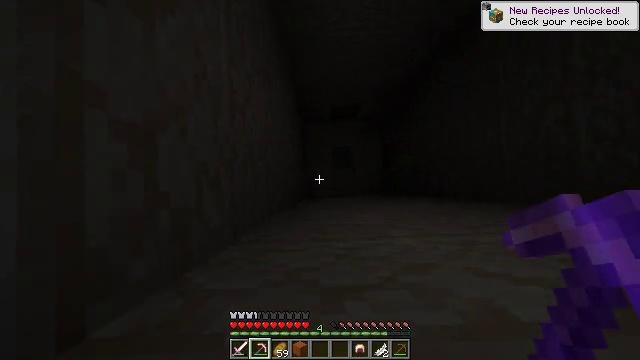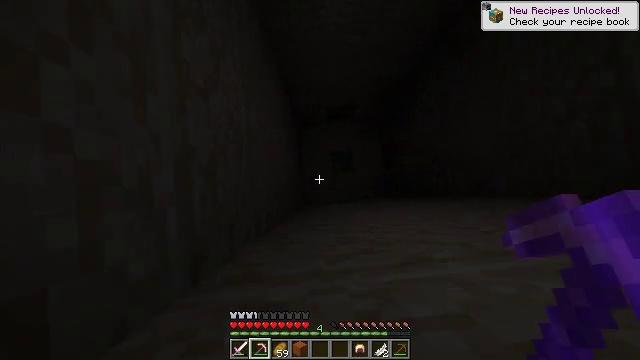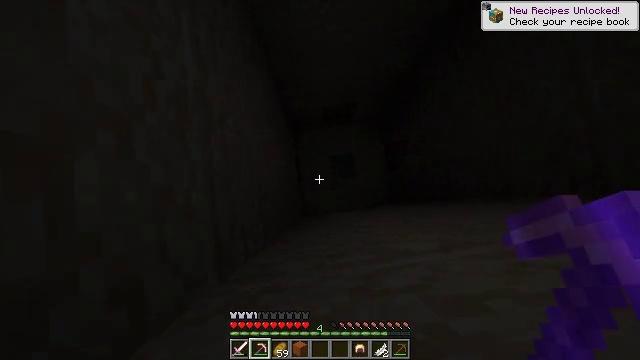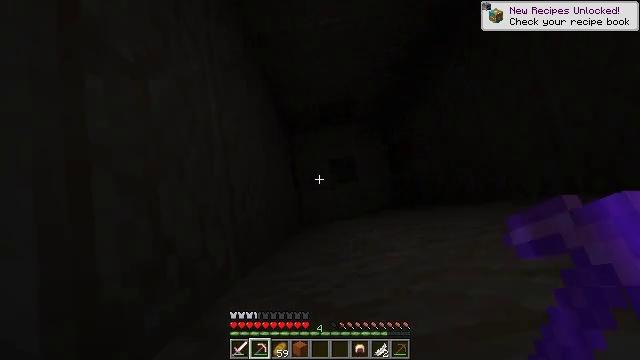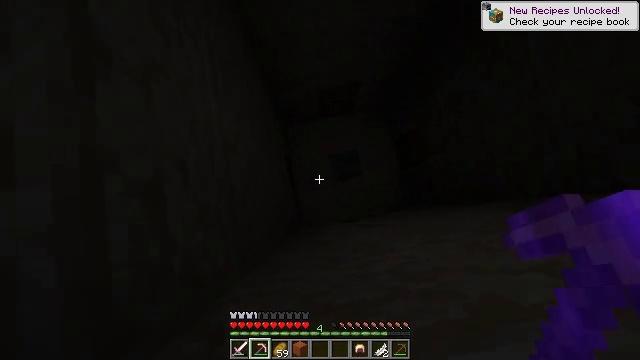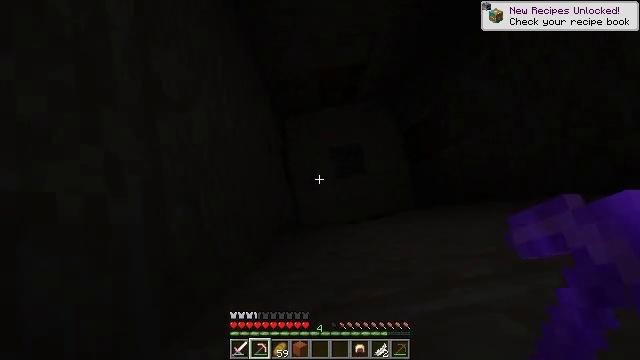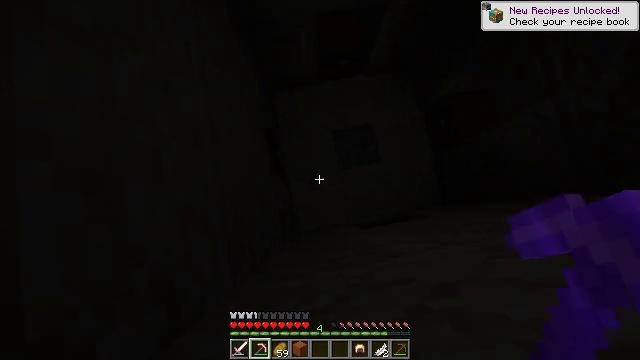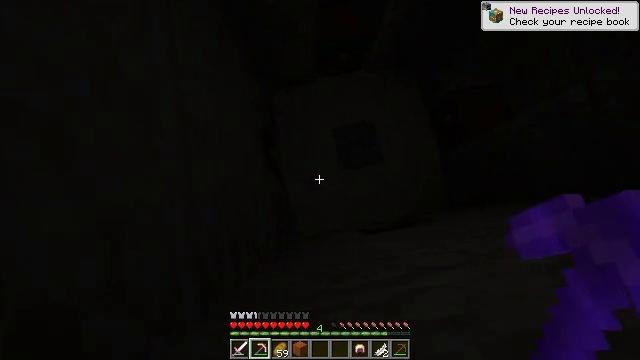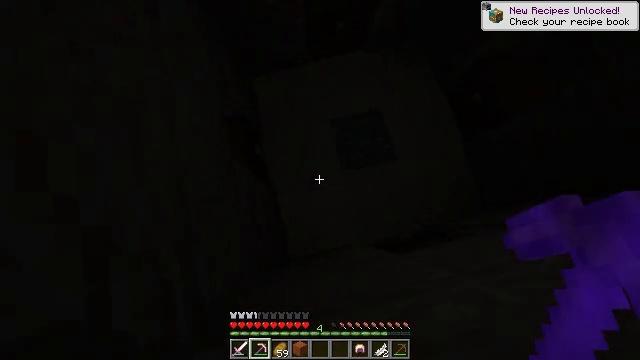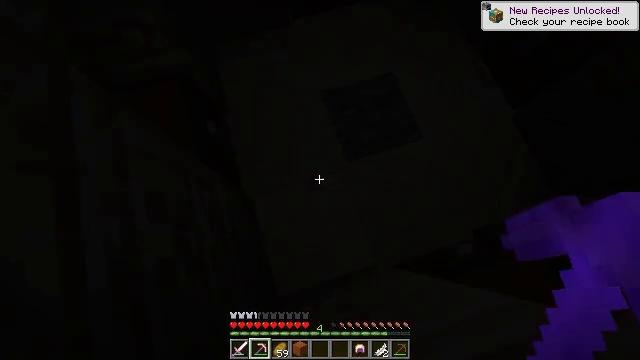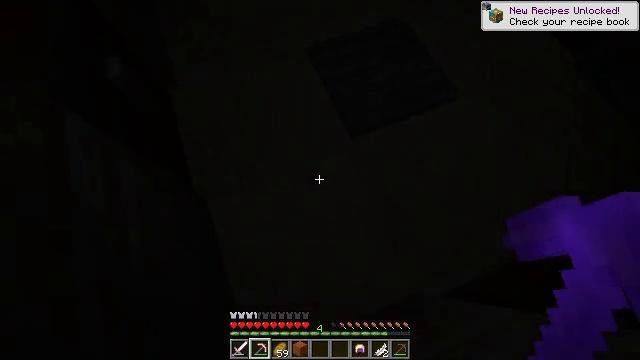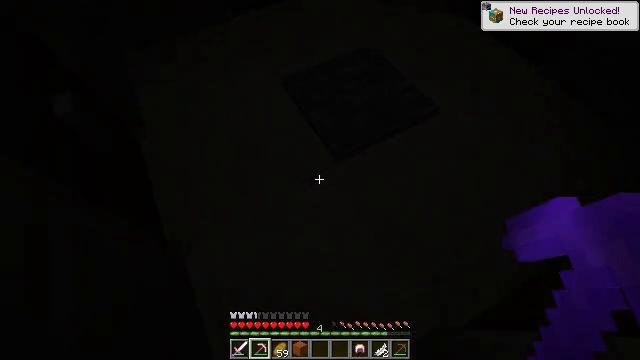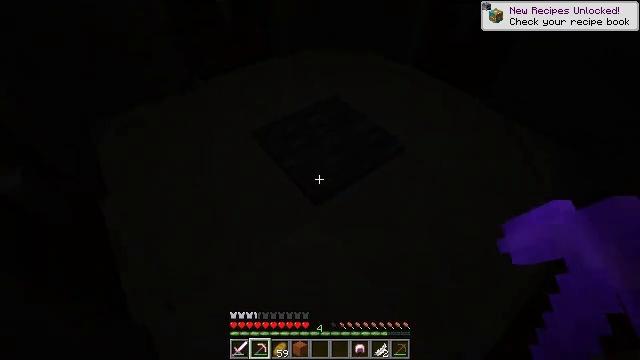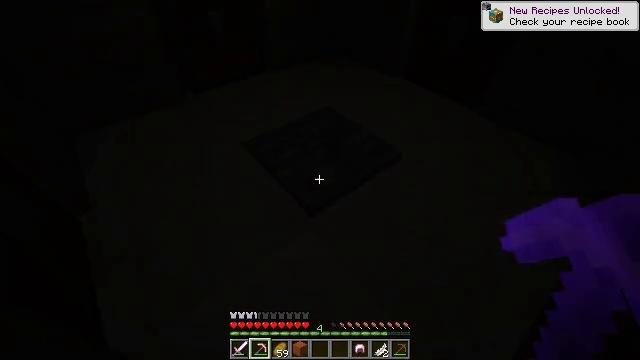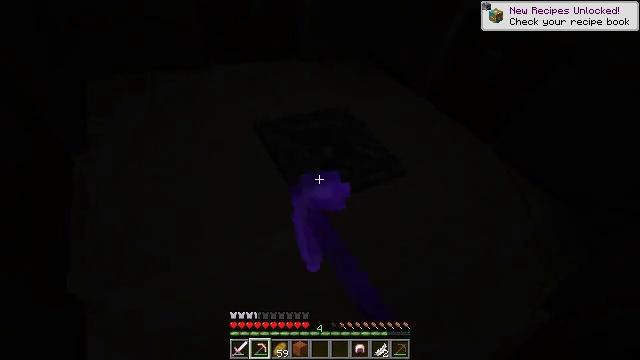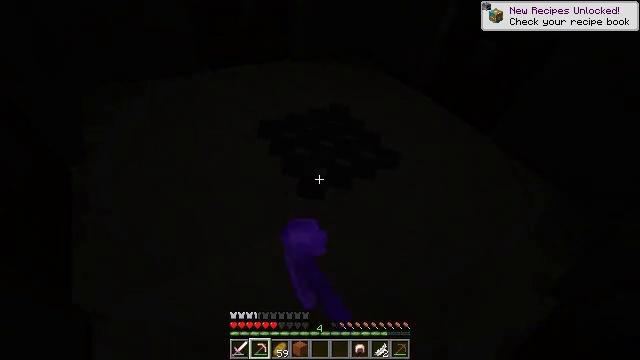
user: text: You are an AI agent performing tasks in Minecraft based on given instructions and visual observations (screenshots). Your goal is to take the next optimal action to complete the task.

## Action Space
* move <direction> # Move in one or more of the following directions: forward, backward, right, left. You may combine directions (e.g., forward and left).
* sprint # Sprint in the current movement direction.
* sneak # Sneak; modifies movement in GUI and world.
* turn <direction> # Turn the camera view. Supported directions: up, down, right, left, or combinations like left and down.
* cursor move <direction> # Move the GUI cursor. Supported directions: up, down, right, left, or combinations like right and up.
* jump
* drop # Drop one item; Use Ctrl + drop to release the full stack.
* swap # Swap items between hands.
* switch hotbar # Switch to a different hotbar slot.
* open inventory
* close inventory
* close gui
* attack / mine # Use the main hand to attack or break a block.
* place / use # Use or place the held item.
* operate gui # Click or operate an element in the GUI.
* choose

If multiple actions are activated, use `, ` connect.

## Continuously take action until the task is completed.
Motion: motion action
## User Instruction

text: Attack the stone pressure plate to remove it.
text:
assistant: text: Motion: turn right and up
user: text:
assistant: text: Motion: turn right and up
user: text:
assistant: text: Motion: turn right and up
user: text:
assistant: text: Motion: no_op
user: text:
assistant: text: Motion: no_op
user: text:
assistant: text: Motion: no_op
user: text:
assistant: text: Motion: no_op
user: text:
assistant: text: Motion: turn right and up
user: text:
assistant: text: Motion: turn right and up
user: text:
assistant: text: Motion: sneak, turn right and up
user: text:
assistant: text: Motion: sneak, turn right and up
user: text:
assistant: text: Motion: sneak, turn right and up
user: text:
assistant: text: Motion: sneak, turn right and up, attack / mine
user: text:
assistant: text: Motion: sneak, attack / mine
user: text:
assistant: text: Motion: sneak, attack / mine
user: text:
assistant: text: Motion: sneak, attack / mine
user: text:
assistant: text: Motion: sneak, attack / mine
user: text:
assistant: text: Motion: sneak, attack / mine
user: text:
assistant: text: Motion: sneak, attack / mine
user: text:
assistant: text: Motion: sneak, attack / mine